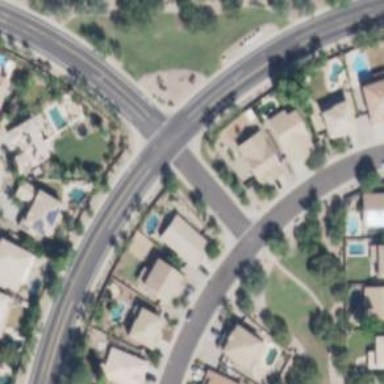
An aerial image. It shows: Smooth asphalt road in residential area.